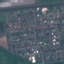
Land use / land cover: Residential